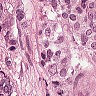
Metastatic tissue present: yes